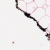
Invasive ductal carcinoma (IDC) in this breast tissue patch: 0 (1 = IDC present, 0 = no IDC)